Question: I am trying to put ticks within bars to create a bar plot (horizontal or vertical) to give view like a scale.

Just small example:
'''
myd <- data.frame (names = c("A", "B", "C", "D"), height = c(2.1, 3.5, 3.5,1.5))
require(ggplot2)
c <- ggplot(myd, aes(factor(names), height, fill = names))
c + geom_bar()
c + geom_bar() + coord_flip()
'''
Is there a simple way or package that can achieve this ?
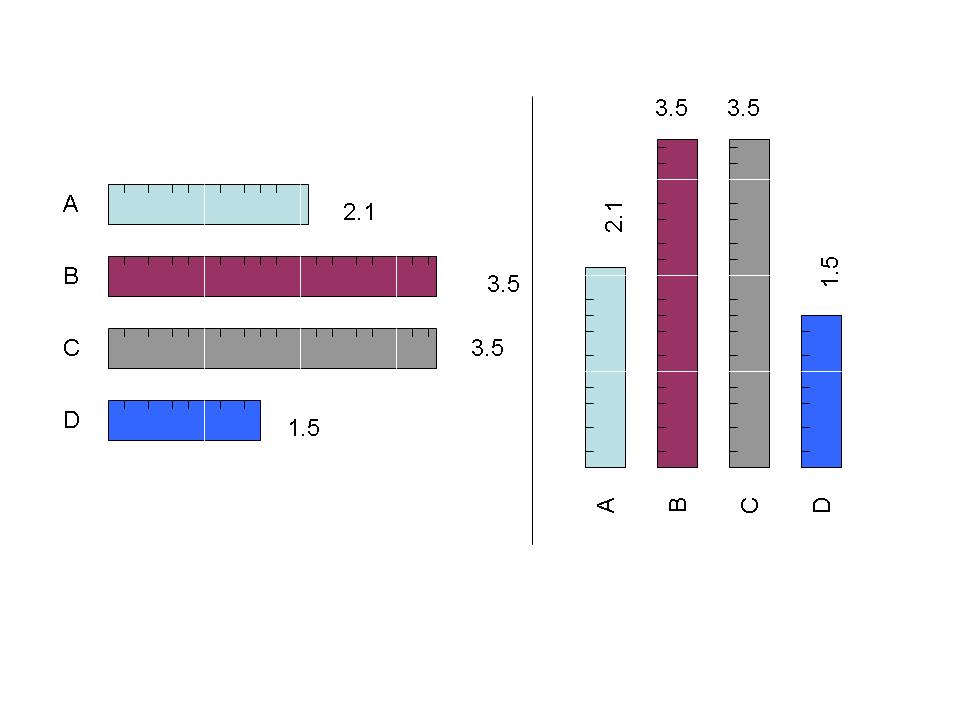
Answer: Quite long solution using 'ggplot2' library.
First modified your data frame - repeated each element of 'names' and 'height' according to times of 0.2 occurs in height of bar.
'''
myd <- data.frame (names = c(rep("A",floor(2.1/0.2)), rep("B",floor(3.5/0.2)), rep("C",floor(3.5/0.2)), rep("D",floor(1.5/0.2))),
height = c(rep(2.1,floor(2.1/0.2)), rep(3.5,floor(3.5/0.2)), rep(3.5,floor(3.5/0.2)), rep(1.5,floor(1.5/0.2))))
'''
'ystart' and 'yend' are y coordinates of small ticks, calculated as sequence by 0.2 for each bar. 'xstart' is x coordinates of small ticks. Here I assume that bars will be 0.5 wide. If width is smaller or larger then coordinates should be changed. 'xend' is calculated assuming that ticks are 0.1 wide.
'''
ystart<-c(seq(0.2,2.1,0.2),seq(0.2,3.5,0.2),seq(0.2,3.5,0.2),seq(0.2,1.5,0.2))
yend=ystart
xstart<-c(rep(0.75,floor(2.1/0.2)),rep(1.75,floor(3.5/0.2)),rep(2.75,floor(3.5/0.2)),rep(3.75,floor(1.5/0.2)))
xend<-xstart+0.1
'''
New values added to data frame.
'''
myd <-data.frame(myd,ystart,yend,xstart,xend)
p <- ggplot(myd, aes(factor(names), height,fill = names))
p <- p + geom_bar(width=0.5)
#This line adds small ticks (segments) to bars
p <- p + geom_segment(aes(x=xstart,y=ystart,xend=xend,yend=yend))
#This line adds white lines at 1, 2 and 3
p <- p + geom_hline(yintercept=c(1,2,3),color="white",lwd=1.1)
#Next two lines removes legend and makes place for text
p <- p + guides(fill=FALSE)
p <- p + ylim(c(0,4))
#Add numbers over bars
p <- p + annotate("text",x=c(1,2,3,4),y=c(2.4,3.8,3.8,1.8),label=c("2.1","3.5","3.5","1.5"),angle=90,fontface="bold",size=5)
#Adjustment of appearance to remove guidlines and axis ticks
p <- p + theme_bw()
p <- p + theme(axis.title=element_blank(),
axis.text.y=element_blank(),
axis.text.x=element_text(angle=90,face="bold",size=rel(1.5)),
axis.ticks=element_blank(),
panel.border=element_blank(),
panel.grid=element_blank())
print(p)
'''

## EDIT - Added solution as function.
Made function 'ruler.func()' - only argument needed is vector of bar heights. First part of function produces data frame and then the second part makes plot.
'''
ruler.func<-function(gg){
seq.list<-list()
for(i in 1:length(gg)){
ystart<-seq(0.2,gg[i],0.2)
yend<-ystart
xstart<-rep(i-0.25,length(ystart))
xend<-xstart+0.1
nam.val<-c(LETTERS[i],rep(NA,length(ystart)-1))
numb.val<-c(gg[i],rep(NA,length(ystart)-1))
seq.list[[i]]<-data.frame(nam.val,numb.val,xstart,xend,ystart,yend)
}
df<-as.data.frame(do.call(rbind, seq.list))
p <- ggplot(df, aes(nam.val))
p <- p + geom_bar(aes(y=numb.val,fill=nam.val),stat="identity",width=0.5,color="black",lwd=1.1)+
scale_x_discrete(limits=LETTERS[1:length(gg)])+
geom_segment(aes(x=xstart,y=ystart,xend=xend,yend=yend))+
geom_hline(yintercept=seq(1,max(gg),1),color="white",lwd=1.1)+
guides(fill=FALSE)+
ylim(c(0,max(gg)+0.5))+
annotate("text",x=seq(1,length(gg),1),y=gg+0.5,label=gg,angle=90,fontface="bold",size=rel(6))+
theme_bw()+
theme(axis.title=element_blank(),
axis.text.y=element_blank(),
axis.text.x=element_text(angle=90,face="bold",size=rel(1.5)),
axis.ticks=element_blank(),
panel.border=element_blank(),
panel.grid=element_blank())
print(p)
}
'''
Example with numbers 1.2, 4.6 and 2.8.
'''
ruler.func(c(1.2,4.6,2.8))
'''